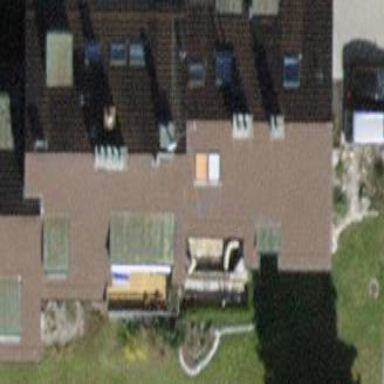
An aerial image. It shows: Image showing building with apartments.